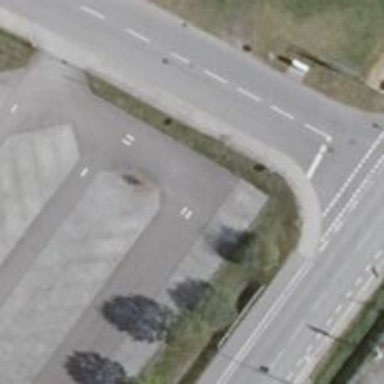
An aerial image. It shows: Parking aisle service road with diagonal parking lanes on both sides. The surface is asphalt.